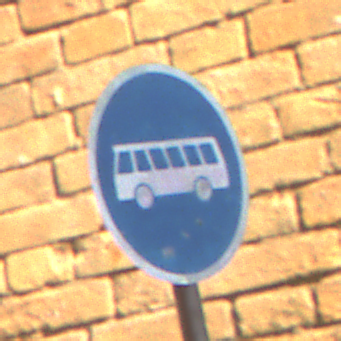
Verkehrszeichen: Busssonderstreifen
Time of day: MorningAfternoon
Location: Outdoor (Urban)
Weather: Clear
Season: NotSpecified
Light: Natural